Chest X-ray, PA view. Patient: 38 years old, sex F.
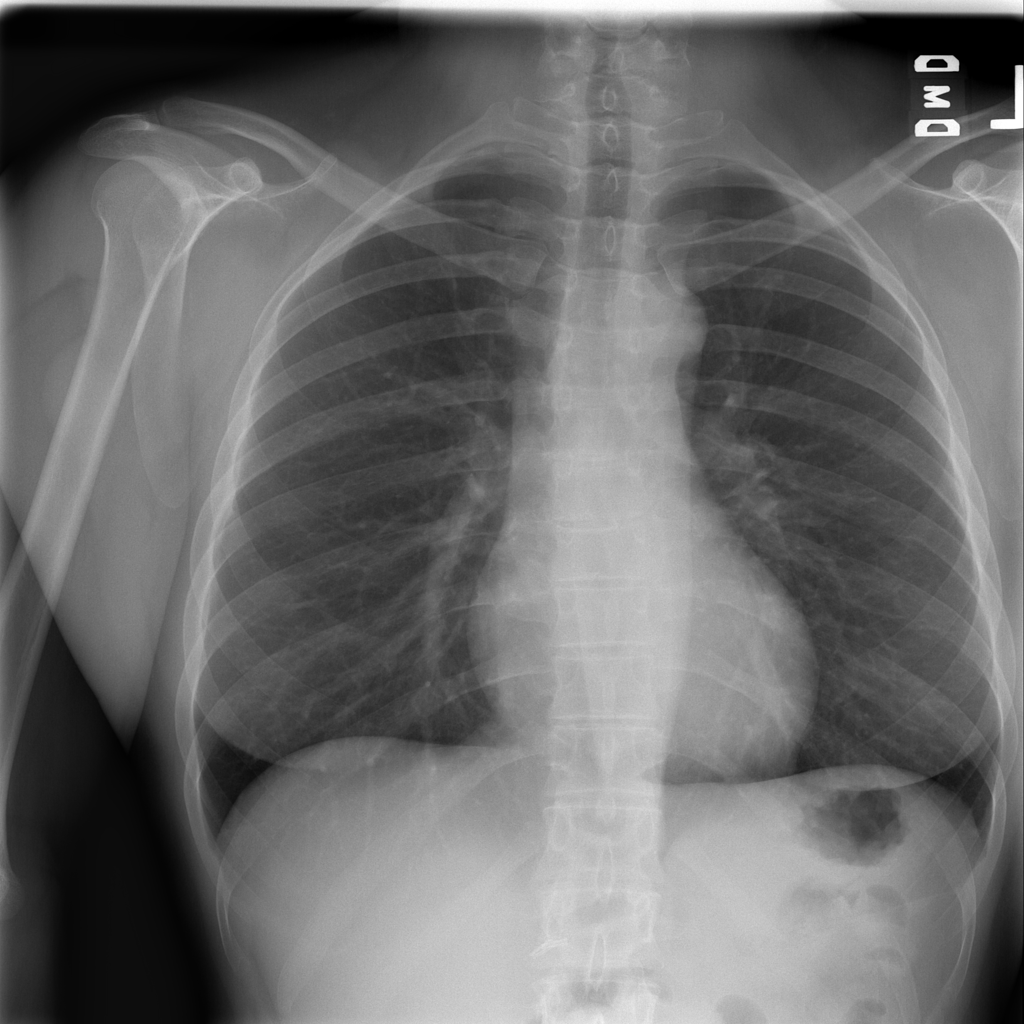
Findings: No Finding